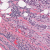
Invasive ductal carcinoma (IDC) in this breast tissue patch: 1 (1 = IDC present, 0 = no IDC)